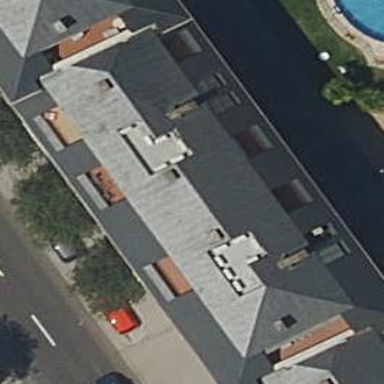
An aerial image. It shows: View of apartment building.